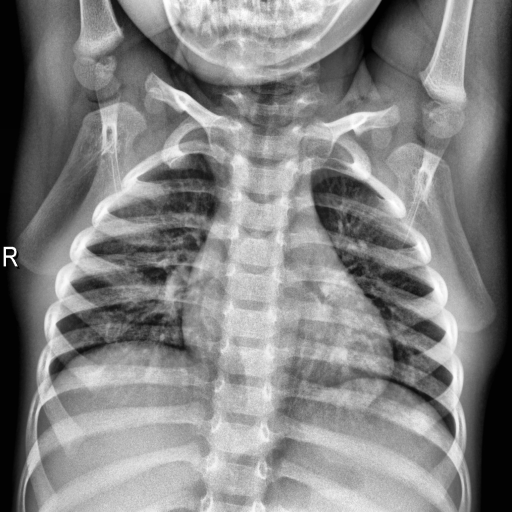
Finding: NORMAL